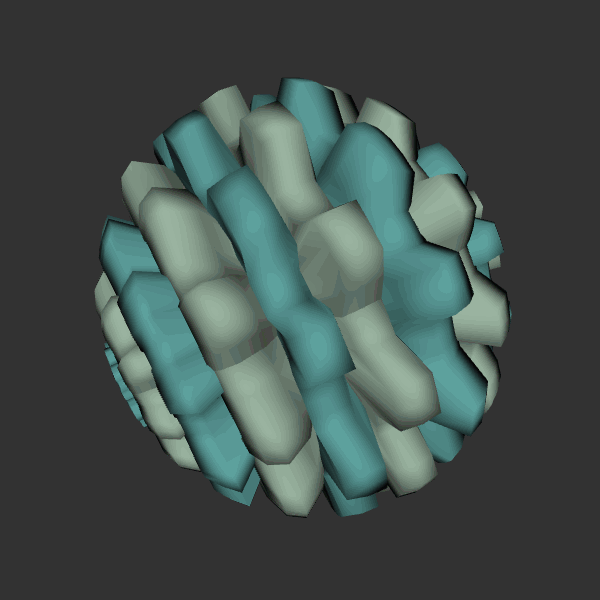
Background: dark